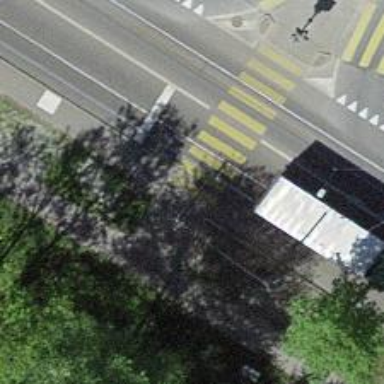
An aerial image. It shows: Asphalt sidewalk.